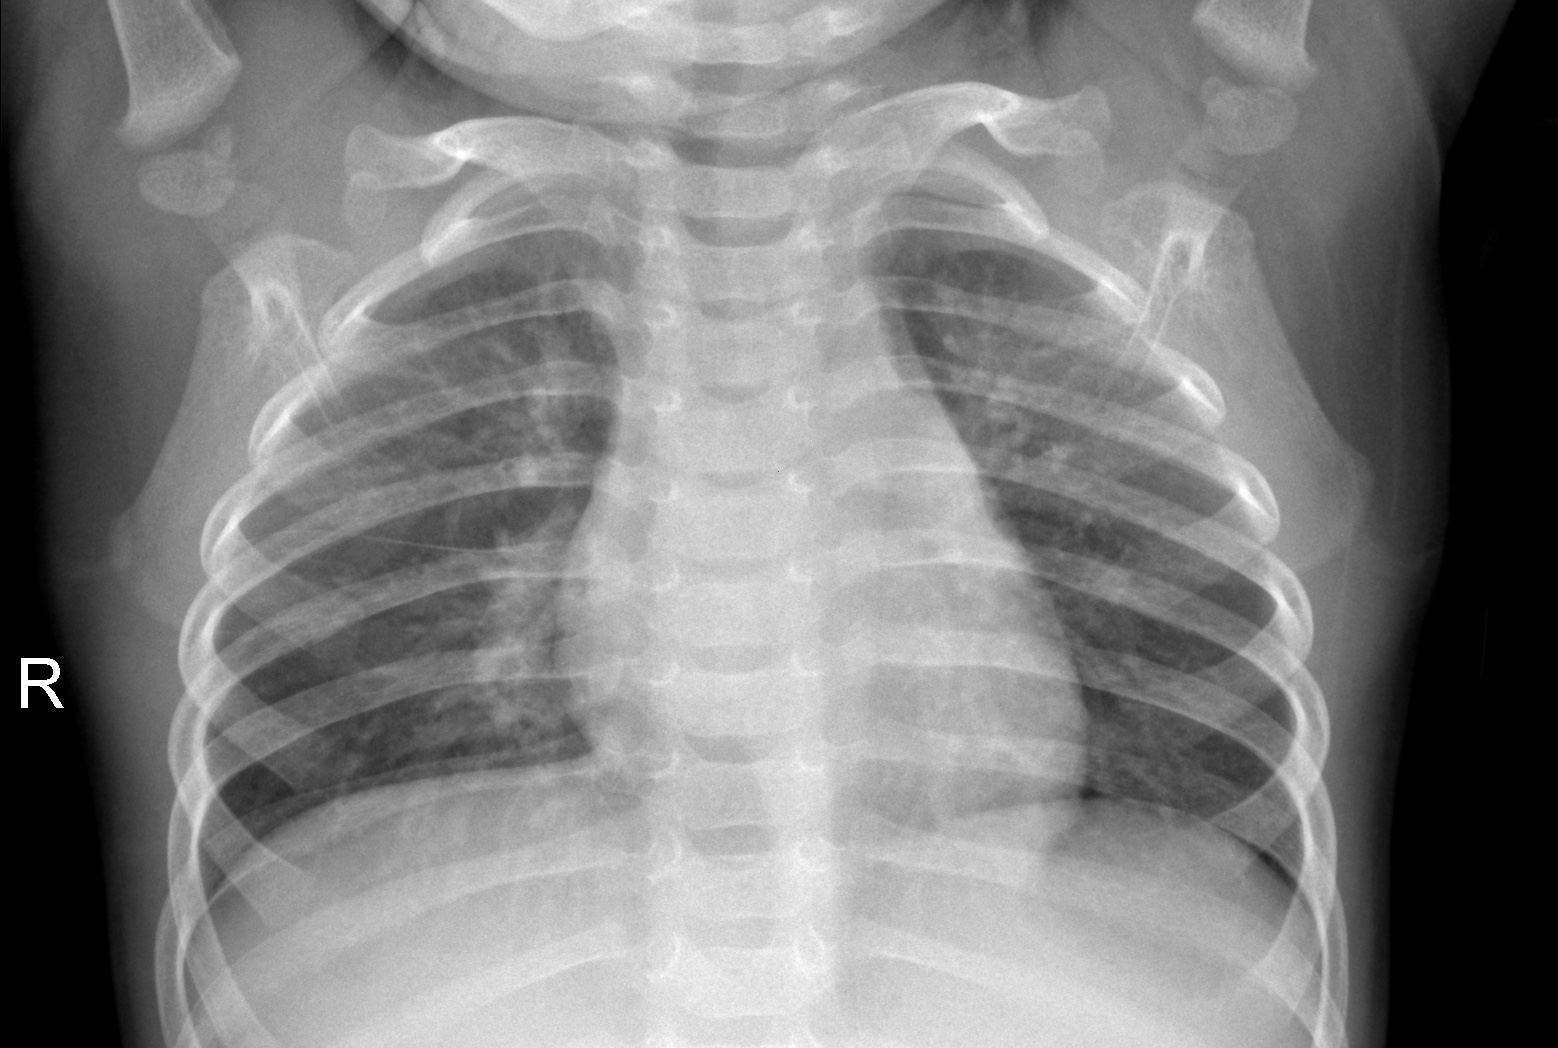
Diagnosis: NORMAL